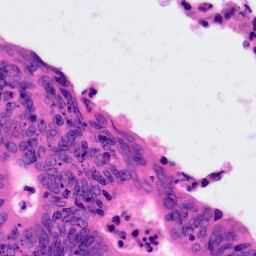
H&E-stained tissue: Colon